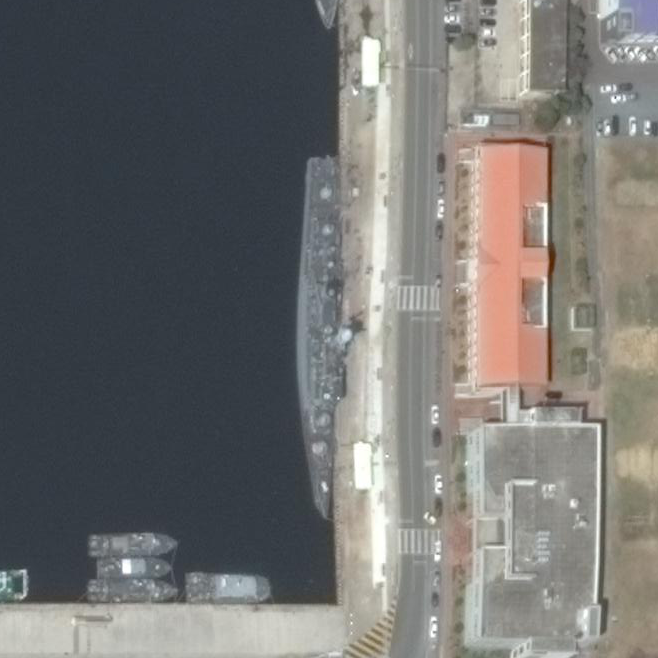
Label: cruiser